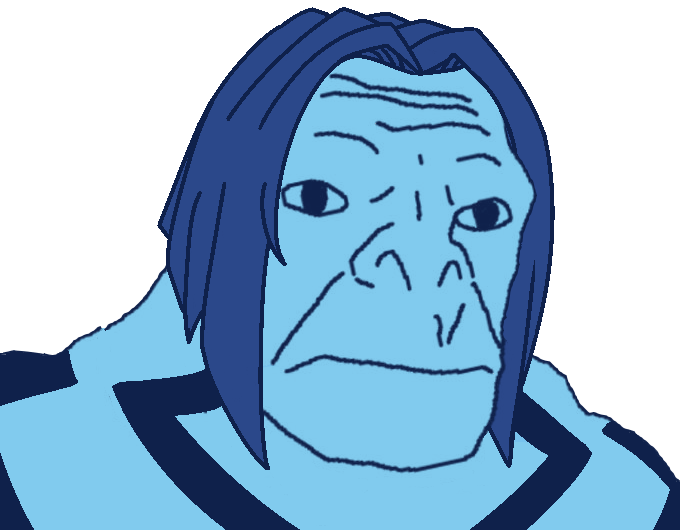
Label: 5_Craig